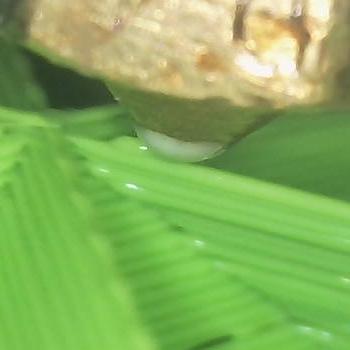
Flow rate: 39%